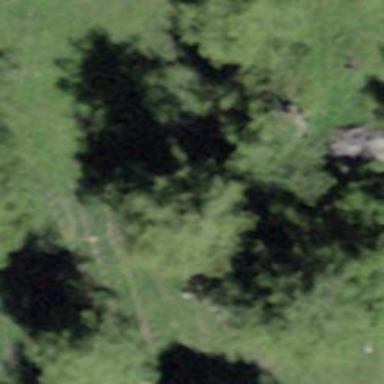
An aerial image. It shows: Forest area.